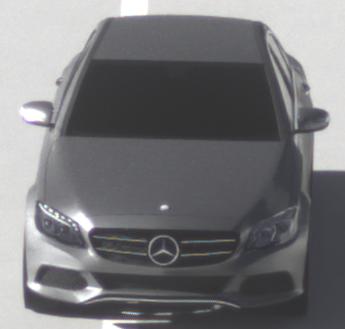
Make: Mercedes-Benz
Model: C 160
Detailed model: C-Class (205) Limousine
Model produced from: 2015/04
Model produced until: 2018/04
Doors: 4
Color: gray
Road condition: dry road
Daytime: morning or afternoon
Contrast: high contrast